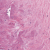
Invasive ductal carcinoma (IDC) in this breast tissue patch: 0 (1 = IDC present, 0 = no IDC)